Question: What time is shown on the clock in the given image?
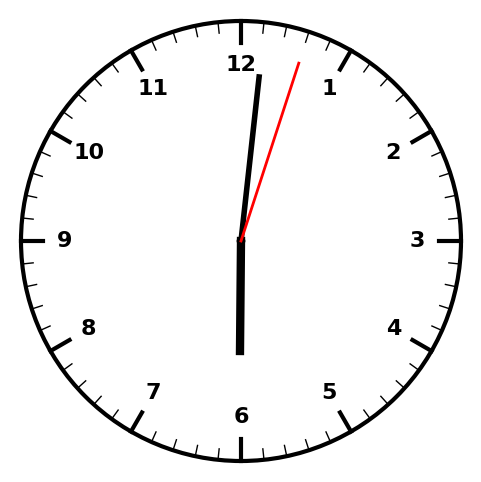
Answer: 06:01:03